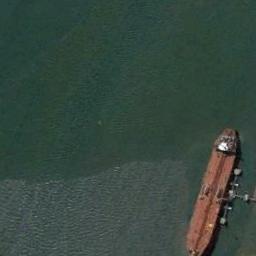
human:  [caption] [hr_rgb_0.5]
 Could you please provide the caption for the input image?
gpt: There is a ship in the green water .

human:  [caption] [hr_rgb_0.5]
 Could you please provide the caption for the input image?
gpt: There is a ship at sea .

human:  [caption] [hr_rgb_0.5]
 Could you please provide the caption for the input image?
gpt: The orange cargo ship is in the dark green water .

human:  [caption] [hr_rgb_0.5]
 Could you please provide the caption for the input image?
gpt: An orange tanker docked at the dock .

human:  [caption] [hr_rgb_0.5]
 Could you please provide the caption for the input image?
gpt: The red ship is on the sea .